Question: I'm fairly new to JavaScript and I've come across a rather frustrating issue I can't get past.
I'm doing an exercise on TwilioQuest where my constructor should only accept "red", "yellow" or "blue" as arguments, otherwise throw an error. This looks correct to me and works when testing in the console, however when I 'HACK' in game, TwilioQuest says my constructor should only accept "red", "yellow" or "blue" as arguments. Well...IT DOES

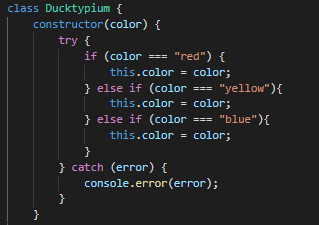
Answer: No, it doesn't. Your constructor happily accepts any argument at all, or indeed no arguments, because A) you're suppressing errors with 'try'/'catch' (not that any are thrown), and B) you're never using 'throw'.
Remove the 'try'/'catch', and add a 'throw' in a final 'else'. The whole point is to throw an error, abruptly terminating the constructor, and preventing anything from getting a reference to the object it was initializing.
I also suggest using '||' and only a single 'if'/'else'. No point in repeating 'this.color = color;' three times.